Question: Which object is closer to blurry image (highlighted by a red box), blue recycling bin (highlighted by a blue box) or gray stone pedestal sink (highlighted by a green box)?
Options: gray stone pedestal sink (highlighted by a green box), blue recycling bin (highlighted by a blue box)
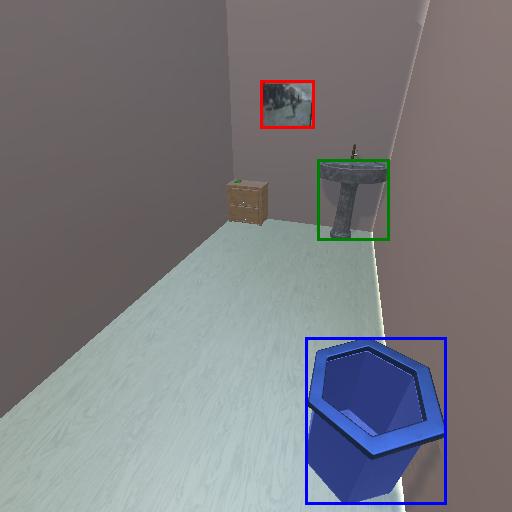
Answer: gray stone pedestal sink (highlighted by a green box)